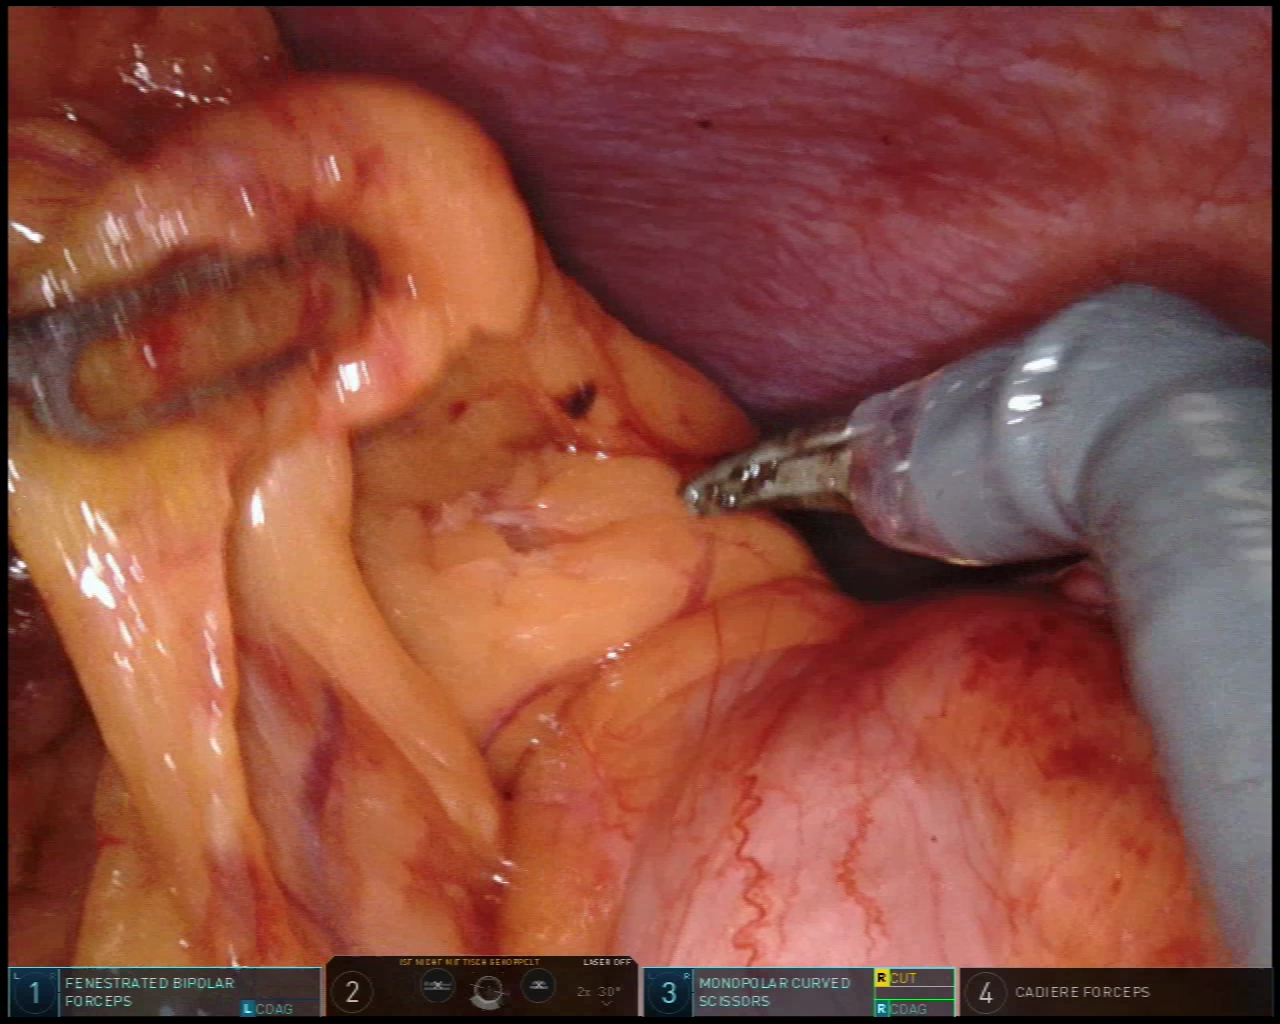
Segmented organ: abdominal_wall
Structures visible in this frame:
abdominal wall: yes
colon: yes
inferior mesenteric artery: no
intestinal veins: no
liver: no
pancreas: no
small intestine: no
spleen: no
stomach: no
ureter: no
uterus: no
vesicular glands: no